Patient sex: M
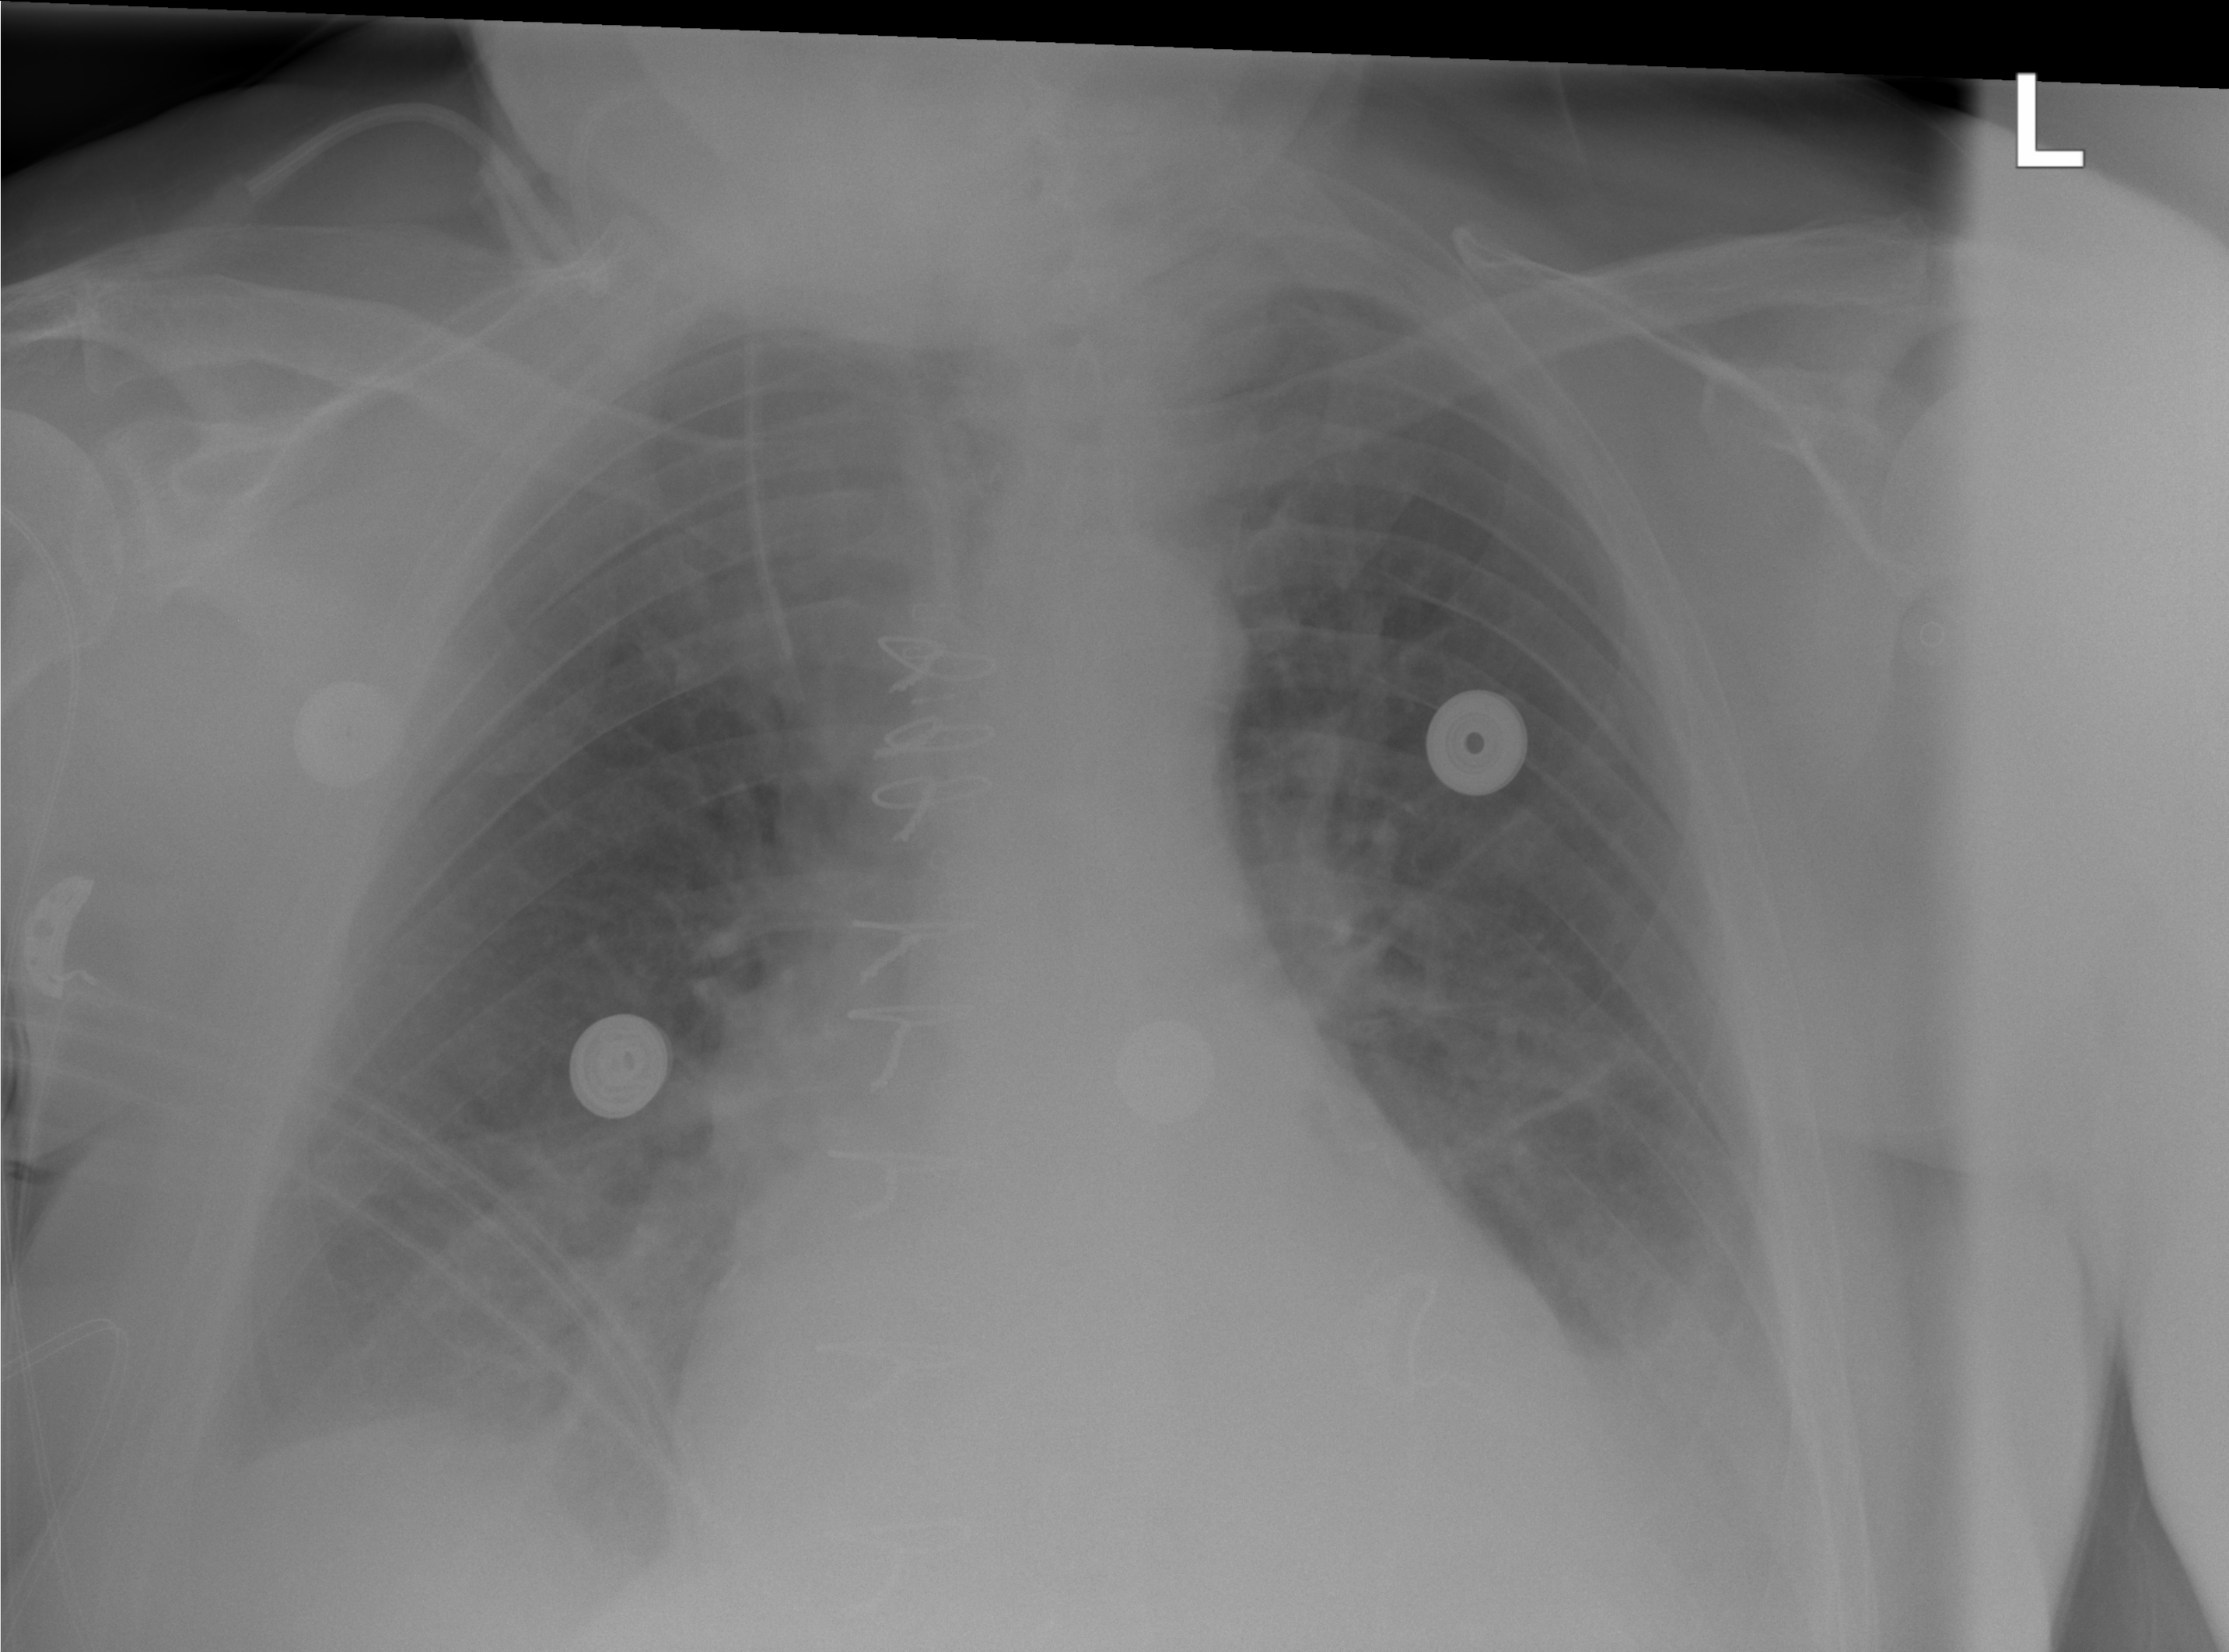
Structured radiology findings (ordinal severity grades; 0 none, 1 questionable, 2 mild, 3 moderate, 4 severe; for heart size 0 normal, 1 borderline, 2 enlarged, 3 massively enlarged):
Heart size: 2
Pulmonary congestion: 2
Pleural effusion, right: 2
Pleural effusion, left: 2
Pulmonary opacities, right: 0
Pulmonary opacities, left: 0
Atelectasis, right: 2
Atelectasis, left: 2